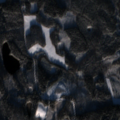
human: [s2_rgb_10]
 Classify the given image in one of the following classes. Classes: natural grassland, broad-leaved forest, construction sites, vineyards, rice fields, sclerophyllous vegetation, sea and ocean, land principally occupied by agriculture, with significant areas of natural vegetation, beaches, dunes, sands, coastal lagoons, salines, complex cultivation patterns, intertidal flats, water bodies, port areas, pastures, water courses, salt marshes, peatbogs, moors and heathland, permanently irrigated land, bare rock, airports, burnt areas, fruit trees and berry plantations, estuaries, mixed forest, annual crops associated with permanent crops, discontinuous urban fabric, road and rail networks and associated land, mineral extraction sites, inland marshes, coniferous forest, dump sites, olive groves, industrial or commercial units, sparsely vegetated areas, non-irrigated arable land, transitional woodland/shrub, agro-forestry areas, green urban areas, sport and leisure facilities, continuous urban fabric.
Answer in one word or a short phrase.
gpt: land principally occupied by agriculture, with significant areas of natural vegetation, broad-leaved forest, mixed forest